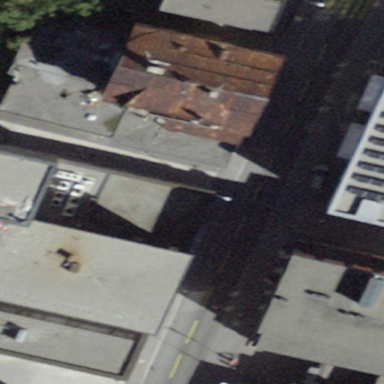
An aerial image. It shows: Building with tile roof.